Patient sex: F
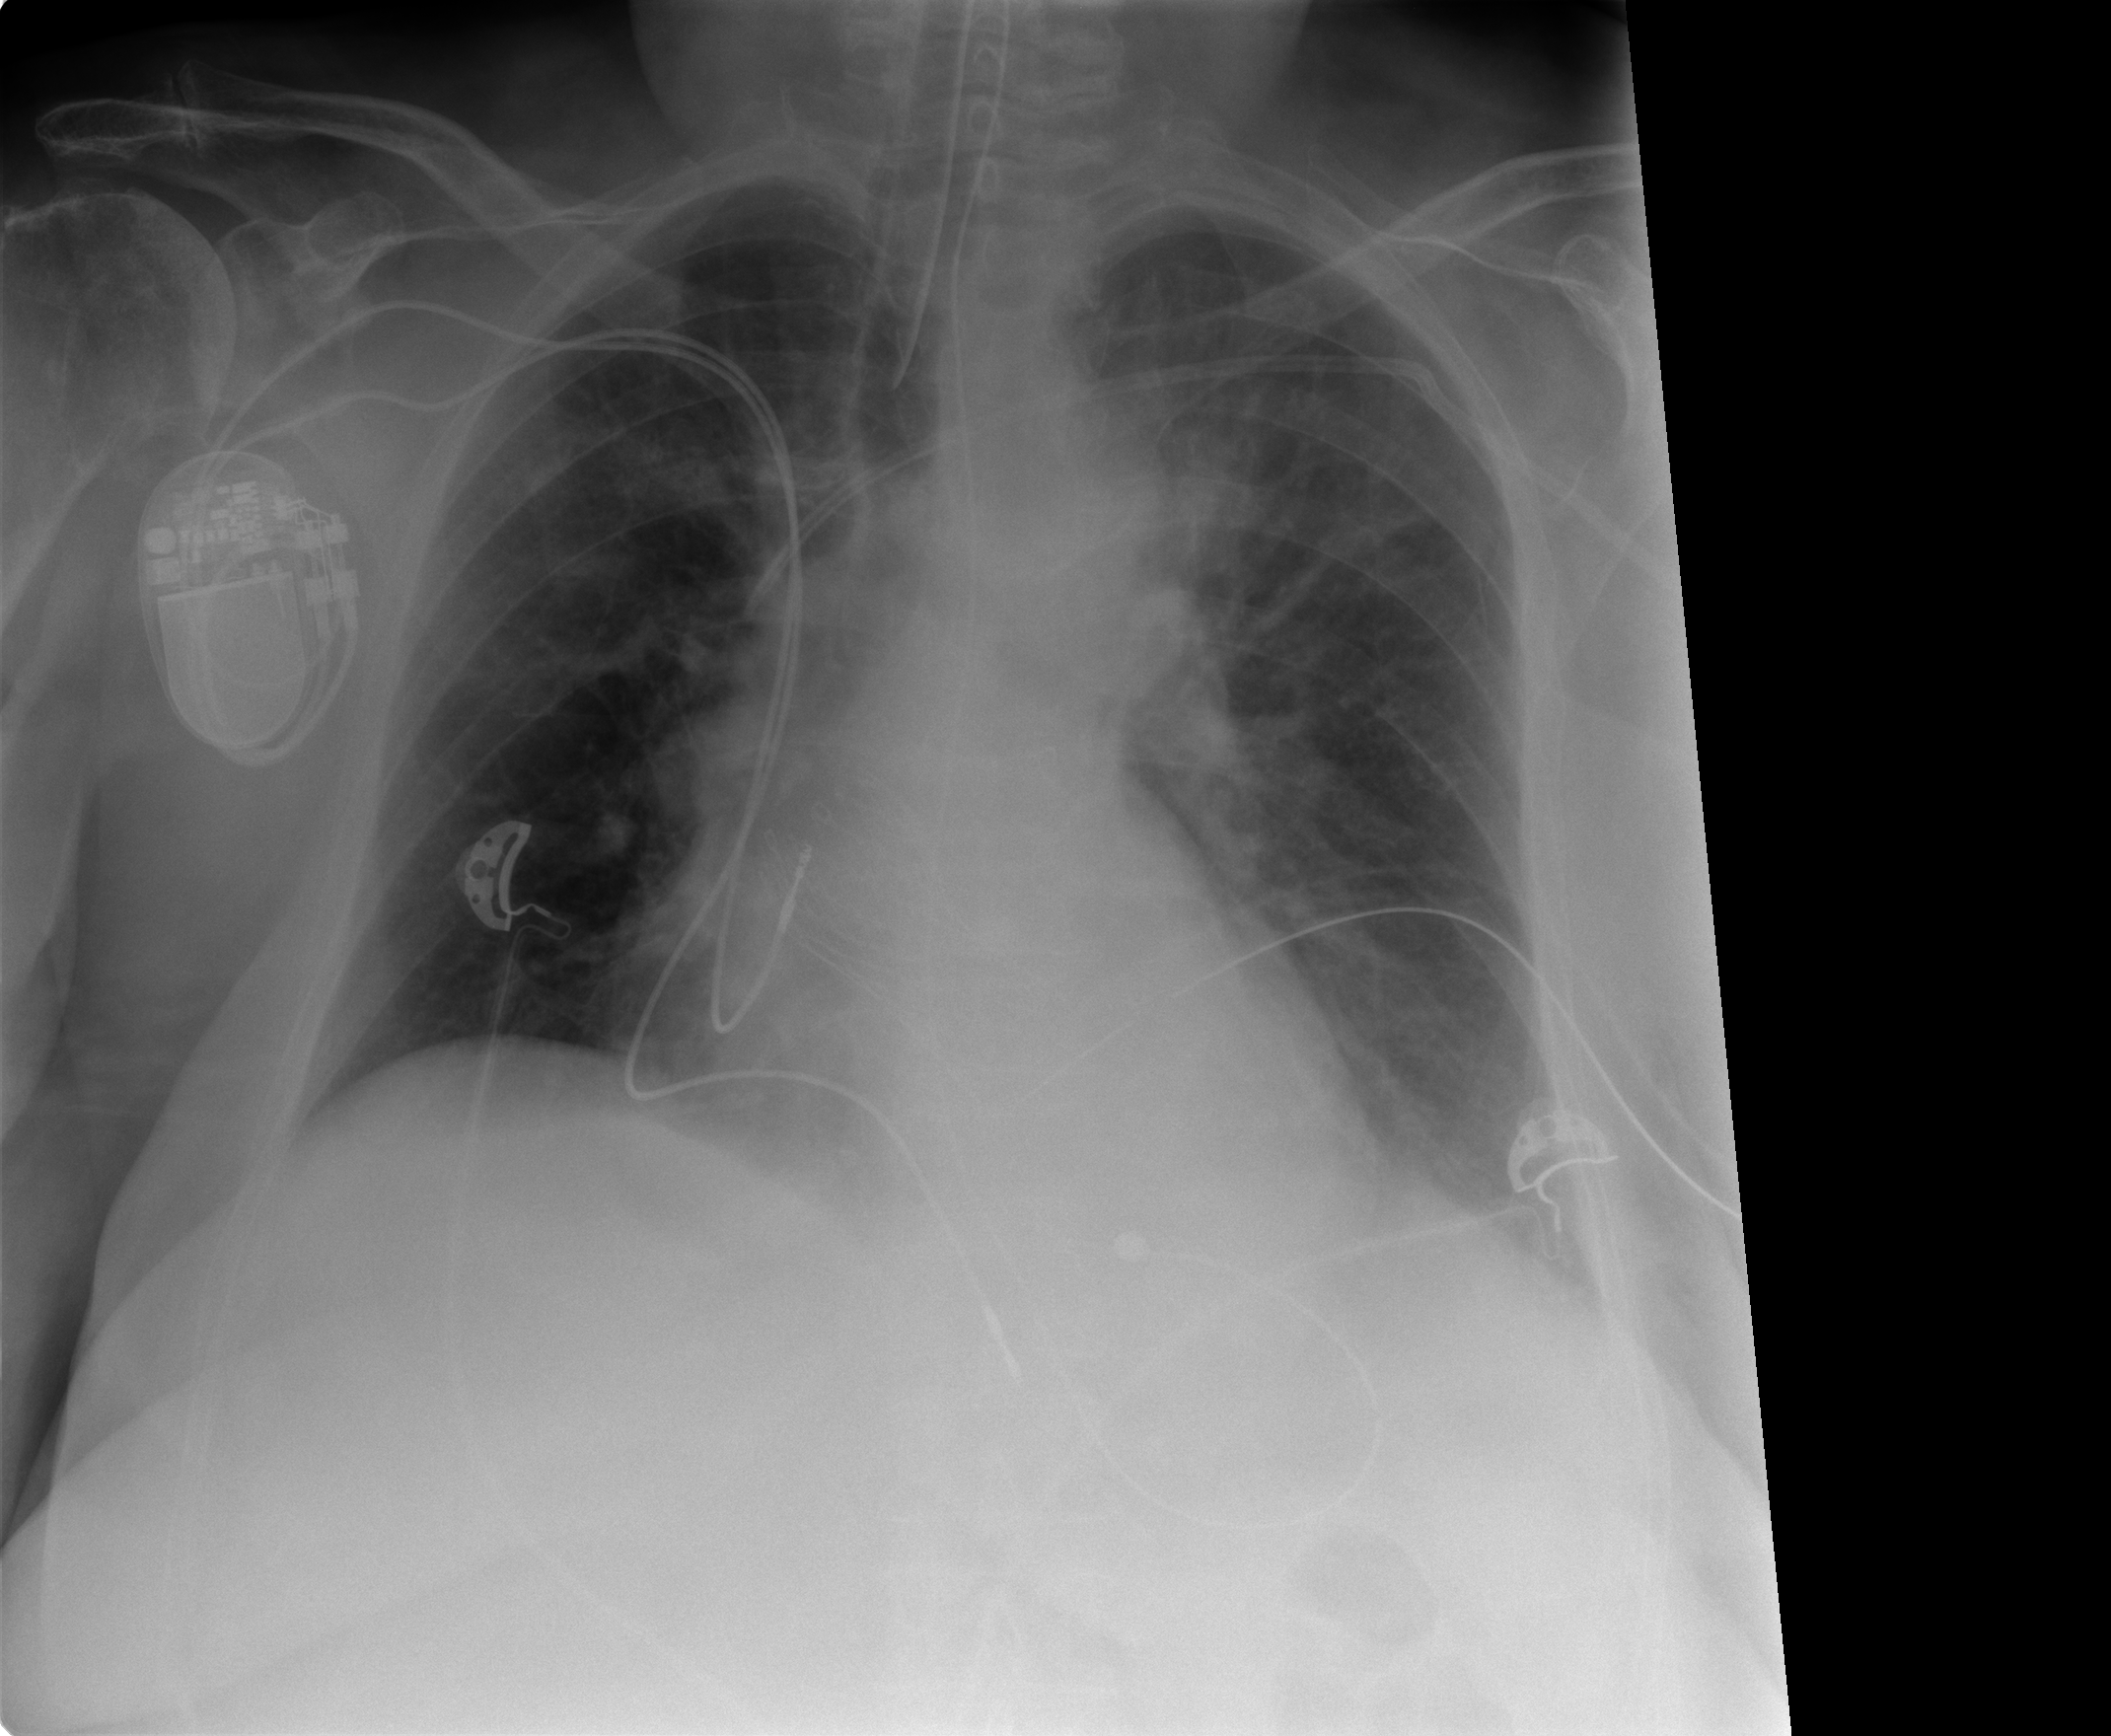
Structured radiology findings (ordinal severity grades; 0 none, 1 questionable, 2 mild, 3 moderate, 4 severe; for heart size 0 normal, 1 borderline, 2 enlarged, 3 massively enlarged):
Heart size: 0
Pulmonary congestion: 2
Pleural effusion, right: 0
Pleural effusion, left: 3
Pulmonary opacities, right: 0
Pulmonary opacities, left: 0
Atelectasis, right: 0
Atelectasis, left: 1